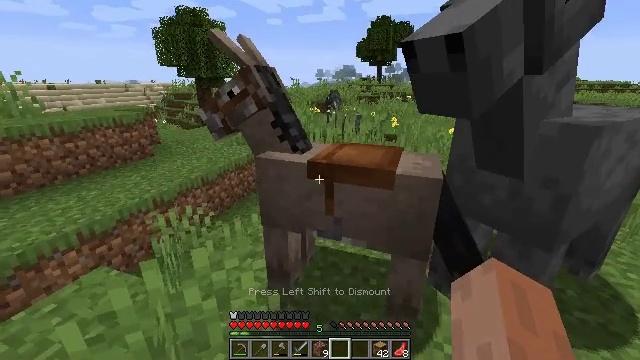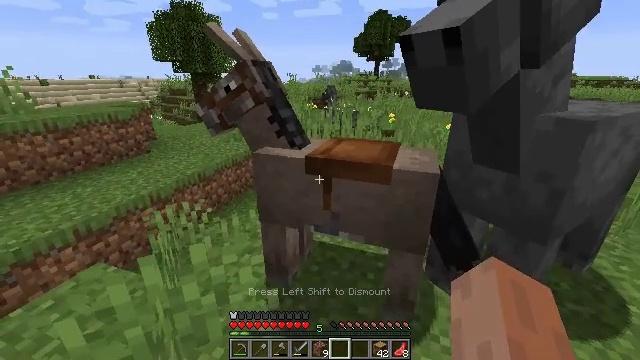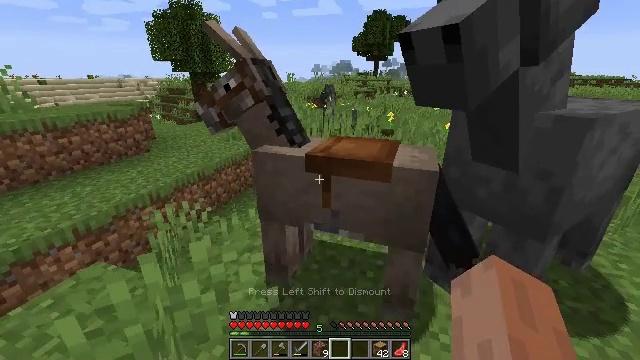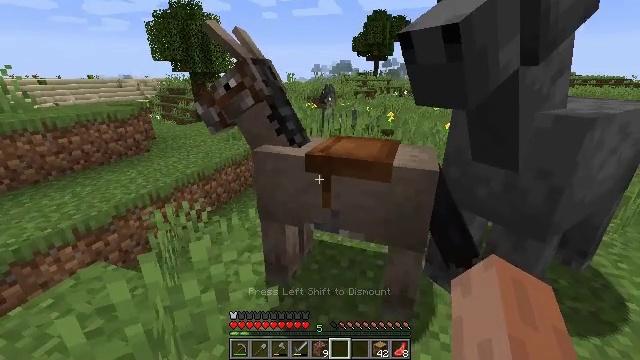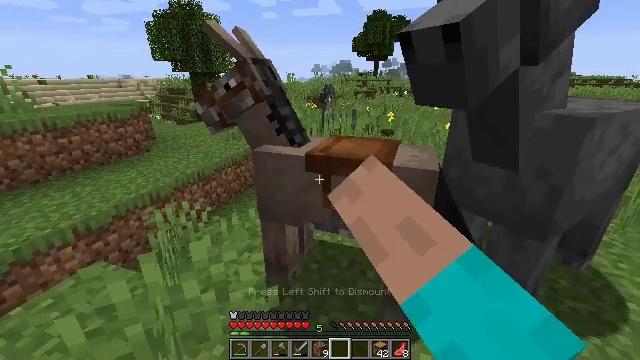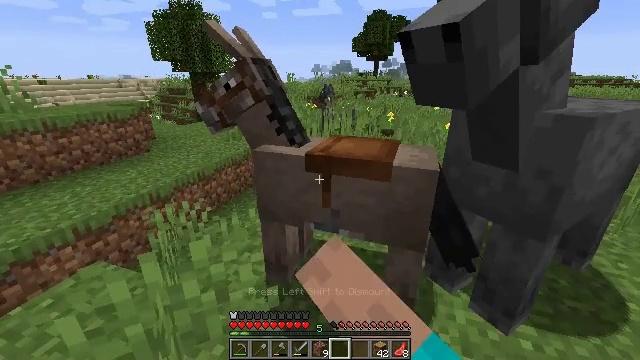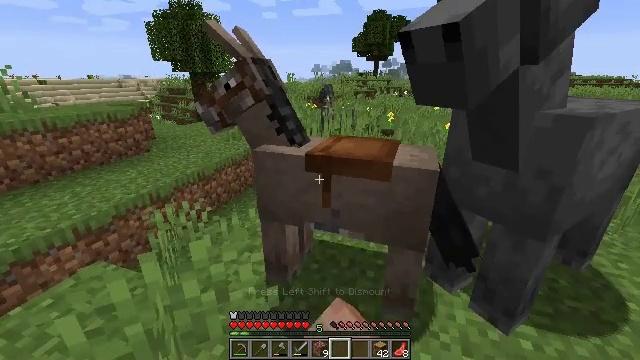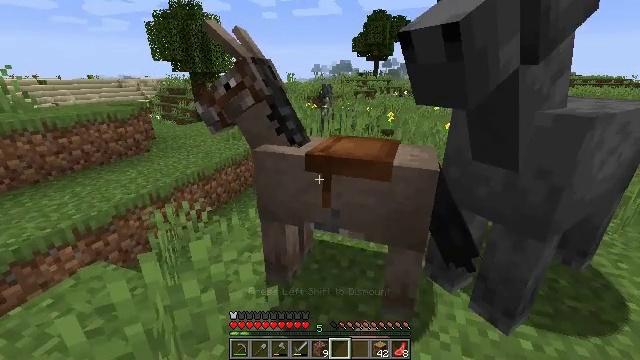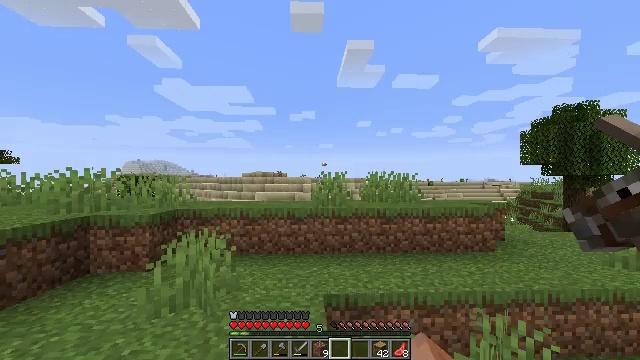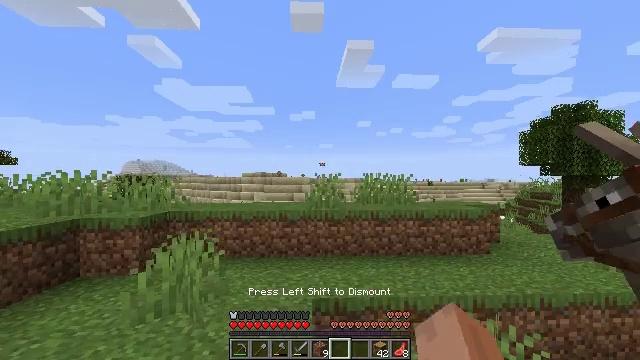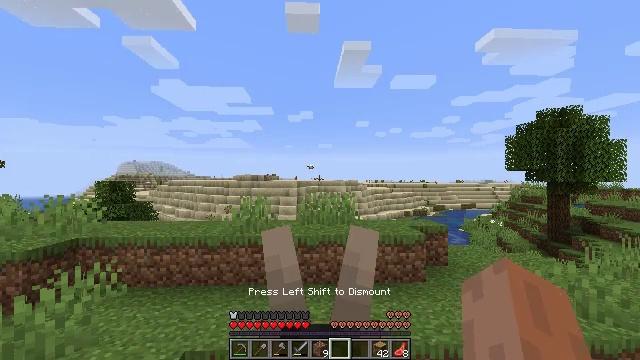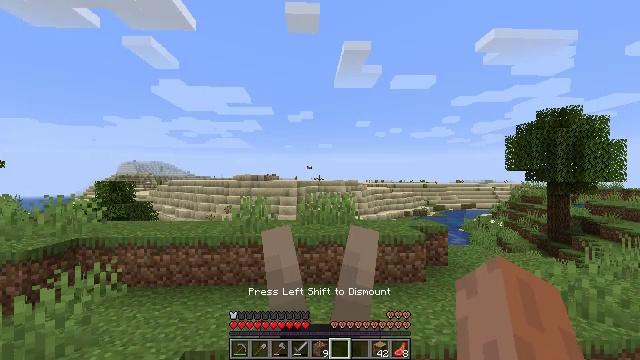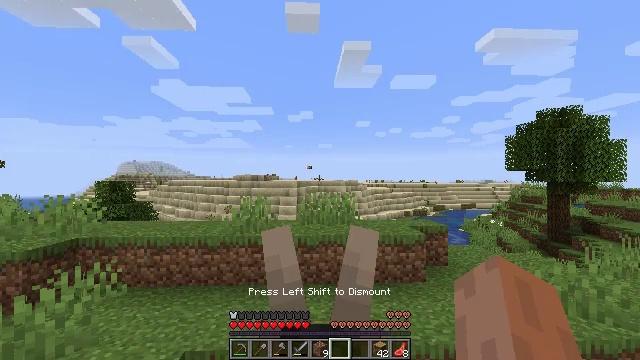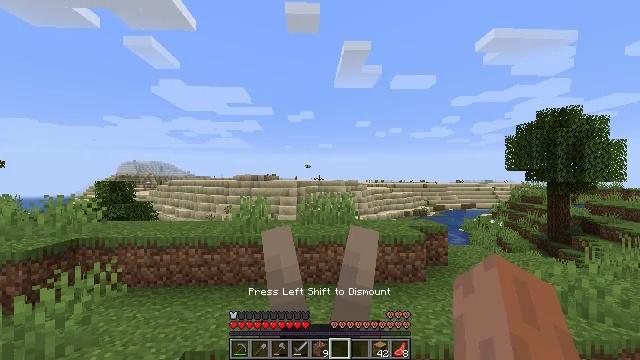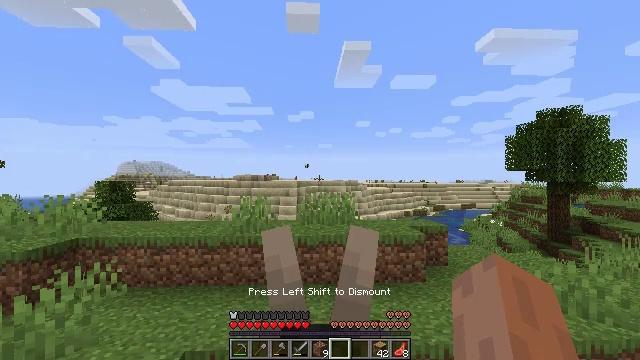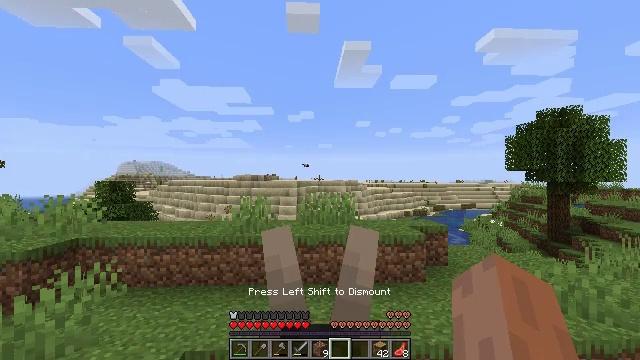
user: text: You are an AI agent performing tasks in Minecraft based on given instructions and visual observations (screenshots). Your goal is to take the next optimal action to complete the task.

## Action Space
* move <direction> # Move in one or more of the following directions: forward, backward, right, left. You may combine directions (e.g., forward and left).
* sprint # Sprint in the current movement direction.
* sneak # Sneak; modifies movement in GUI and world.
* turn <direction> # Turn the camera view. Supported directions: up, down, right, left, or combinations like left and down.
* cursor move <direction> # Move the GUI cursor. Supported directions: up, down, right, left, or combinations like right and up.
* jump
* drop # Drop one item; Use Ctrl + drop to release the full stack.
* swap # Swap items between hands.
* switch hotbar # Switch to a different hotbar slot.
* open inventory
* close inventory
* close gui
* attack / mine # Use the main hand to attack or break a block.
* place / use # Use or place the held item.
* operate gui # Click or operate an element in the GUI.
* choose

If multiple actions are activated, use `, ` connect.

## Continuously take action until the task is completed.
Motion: motion action
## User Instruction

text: Break the coarse dirt block.
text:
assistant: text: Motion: no_op
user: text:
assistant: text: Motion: no_op
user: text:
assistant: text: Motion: use / place
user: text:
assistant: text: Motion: use / place
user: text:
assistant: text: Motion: use / place
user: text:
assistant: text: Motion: no_op
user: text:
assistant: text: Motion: no_op
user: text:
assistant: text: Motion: no_op
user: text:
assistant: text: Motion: no_op
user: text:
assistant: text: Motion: no_op
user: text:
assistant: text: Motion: no_op
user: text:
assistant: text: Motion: no_op
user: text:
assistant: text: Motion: no_op
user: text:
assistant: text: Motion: no_op
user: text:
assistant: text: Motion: no_op
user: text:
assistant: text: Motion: no_op
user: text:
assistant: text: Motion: no_op
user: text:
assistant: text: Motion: no_op
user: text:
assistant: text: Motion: no_op
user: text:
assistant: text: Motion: no_op
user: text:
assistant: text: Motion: no_op
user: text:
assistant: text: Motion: no_op
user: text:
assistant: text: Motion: no_op
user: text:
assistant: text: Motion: no_op
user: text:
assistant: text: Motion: no_op
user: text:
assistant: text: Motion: no_op
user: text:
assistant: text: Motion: no_op
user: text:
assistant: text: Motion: no_op
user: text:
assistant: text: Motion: open inventory
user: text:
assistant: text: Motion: open inventory